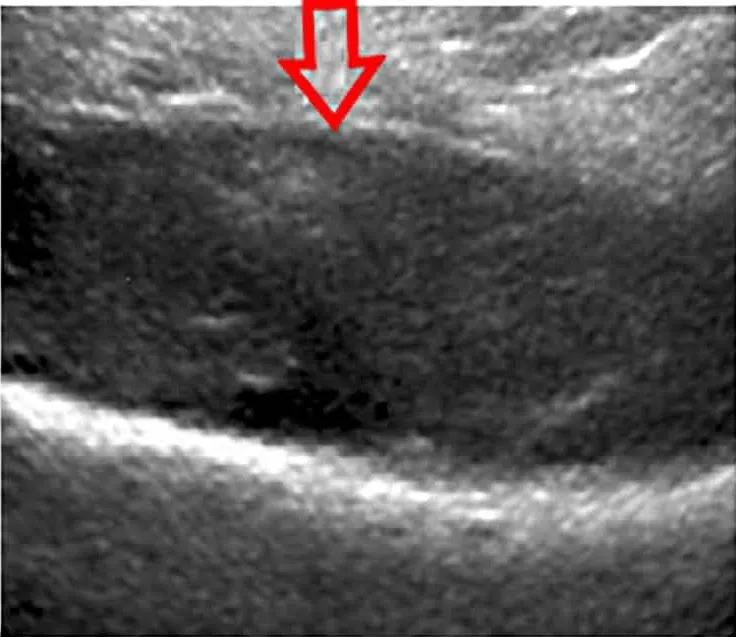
The sagittal ultrasound image shows heterogeneous hypoechoic lesions compatible with subperiosteal abscess (red arrow).
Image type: radiology (ultrasound)